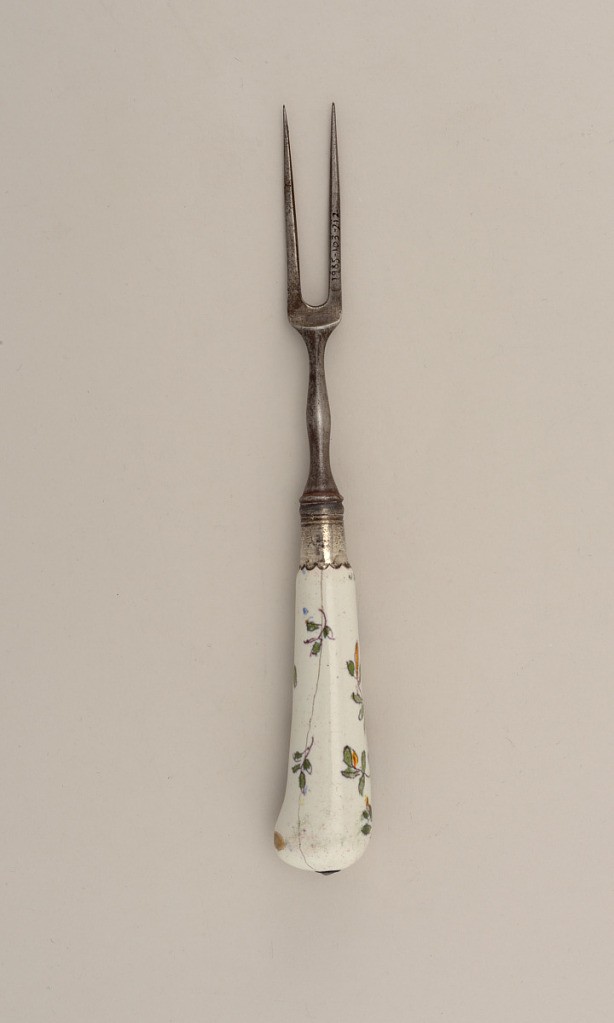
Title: Fork with Earthenware Handle
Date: ca. 1760–70
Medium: steel, silver, earthenware
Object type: fork
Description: Two long curved tines, waisted shoulders, baluster neck. Silver ferrule, banded with scalloped edge. Pistol-shaped handle, earthenware, white ground with floral sprays in blue, yellow, green and purple. Small metal cap at the end of the handle.